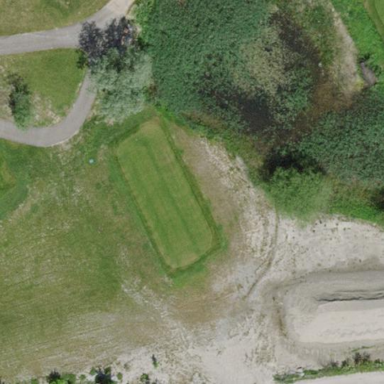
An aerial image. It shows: Golf tee on grassy land.